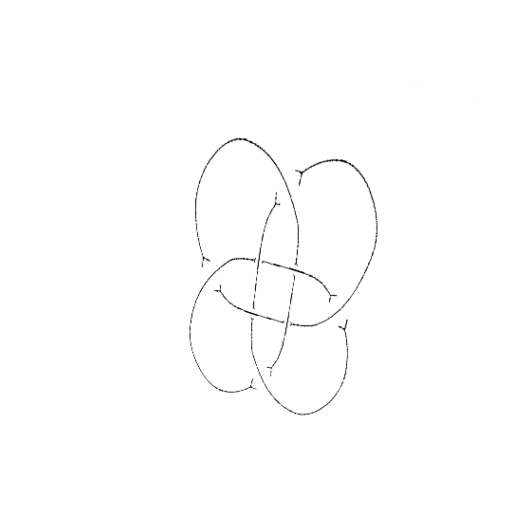
Crossing number: 8